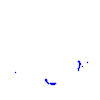
Particle: kaon